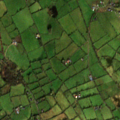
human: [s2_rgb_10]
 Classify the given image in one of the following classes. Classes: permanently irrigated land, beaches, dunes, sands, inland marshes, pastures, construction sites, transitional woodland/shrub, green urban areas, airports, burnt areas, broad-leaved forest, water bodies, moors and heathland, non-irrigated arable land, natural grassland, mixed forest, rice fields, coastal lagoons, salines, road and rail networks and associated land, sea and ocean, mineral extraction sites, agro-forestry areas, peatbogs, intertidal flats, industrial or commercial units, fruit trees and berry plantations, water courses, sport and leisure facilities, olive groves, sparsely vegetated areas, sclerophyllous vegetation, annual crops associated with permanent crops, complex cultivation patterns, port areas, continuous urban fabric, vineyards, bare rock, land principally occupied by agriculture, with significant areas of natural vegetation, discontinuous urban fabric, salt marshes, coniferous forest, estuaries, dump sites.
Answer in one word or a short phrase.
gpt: pastures, land principally occupied by agriculture, with significant areas of natural vegetation, mixed forest